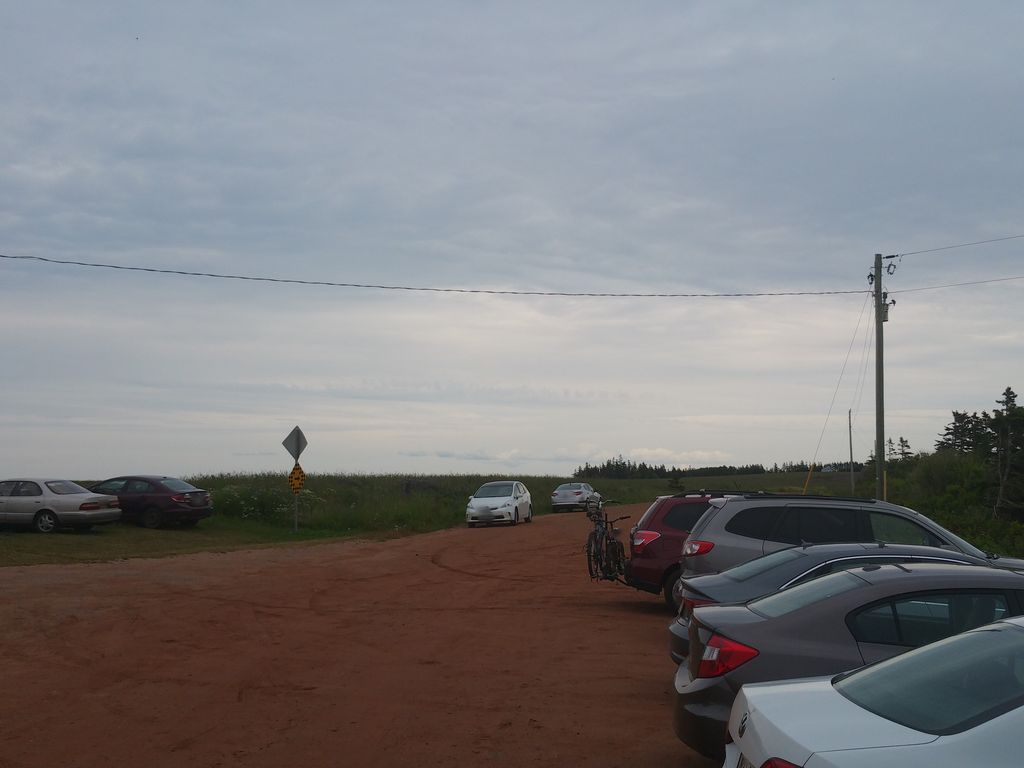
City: charlottetown